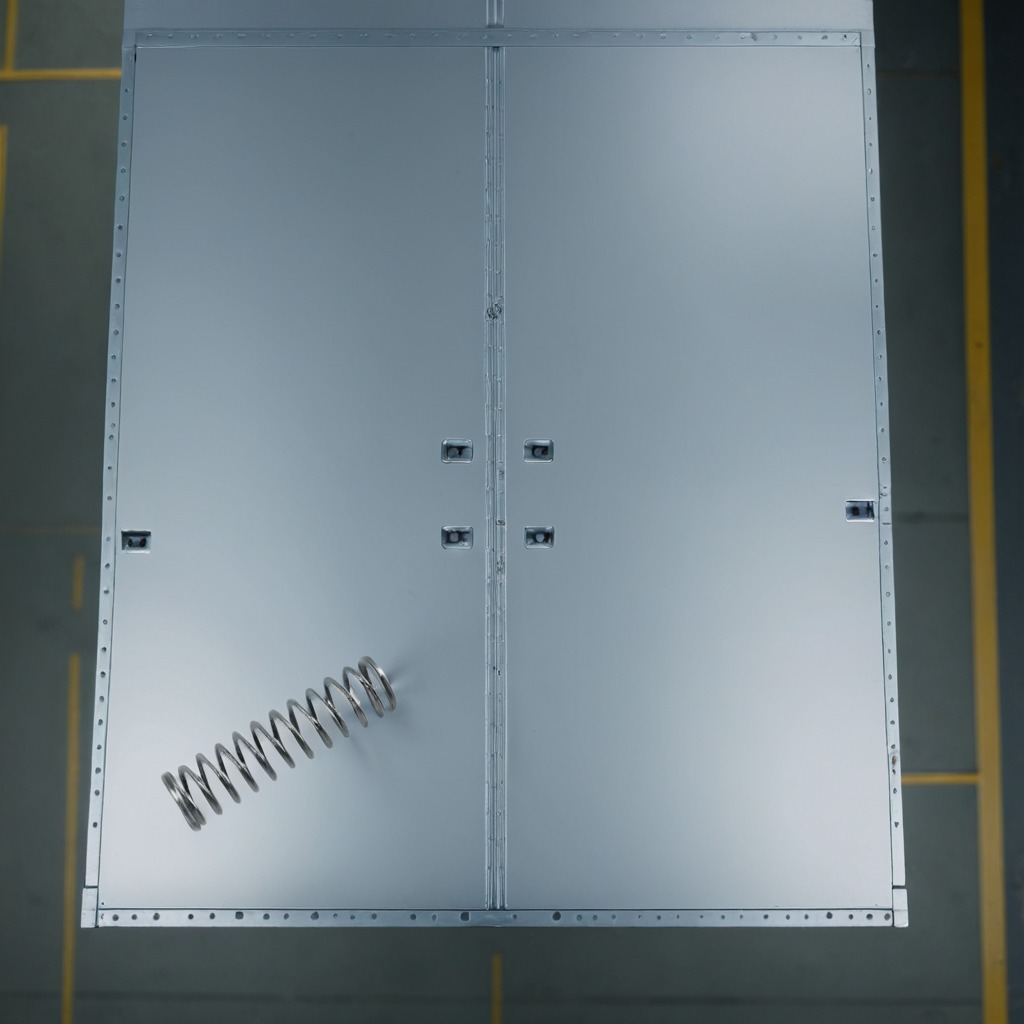
A coiled metal spring is lying on the toolbox surface in an airplane hangar workshop.